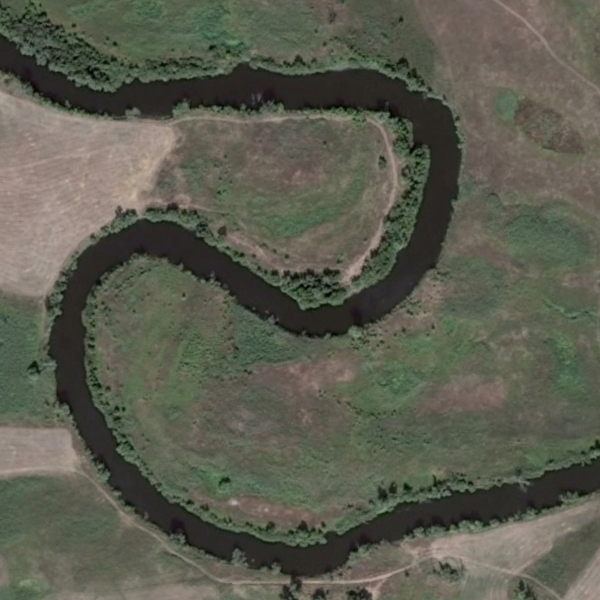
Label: River